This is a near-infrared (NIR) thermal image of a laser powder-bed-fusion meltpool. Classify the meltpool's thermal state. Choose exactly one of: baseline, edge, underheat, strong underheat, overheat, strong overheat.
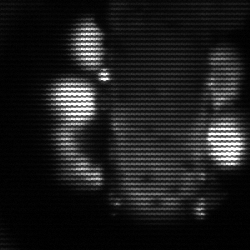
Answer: strong underheat